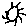
Label: sun